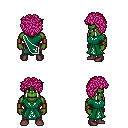
a pixel art fantasy rpg character, male body template, orc, green skin, sash dress, magenta pants, pink curly afro hairstyle, leather bracers, maroon shoes, four views (front, back, left, right), 2x2 character sprite sheet, small pixel art, hard edges, no anti-aliasing